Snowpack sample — Loveland Pass, Silver Plume, Colorado, USA (1/12/25, 11:40 AM MST)
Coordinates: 39.66, -105.88
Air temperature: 7 °F
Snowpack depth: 140 cm
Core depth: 10 cm
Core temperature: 41 °F
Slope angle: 11°, slope face: 30°
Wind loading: high
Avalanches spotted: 2
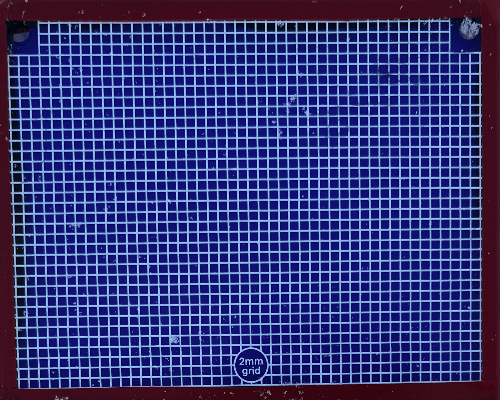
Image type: profile
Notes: Pilot using slightly modified coring method that took too large segment for snow profile picturing, advised not to use in higher level models. Two avalanche on south face nearby, partially cloudy with light snow in the last 24 hours. Lots of wind loading on eastern features.